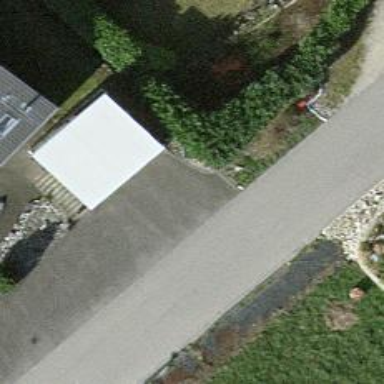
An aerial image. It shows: Hedge barrier.